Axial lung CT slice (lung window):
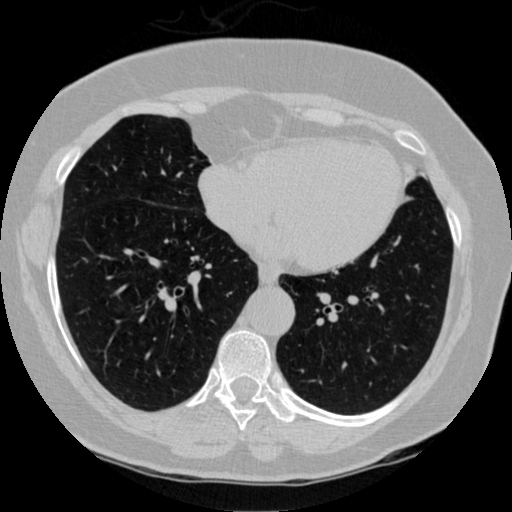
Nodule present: no